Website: crate-barrel
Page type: billing-address
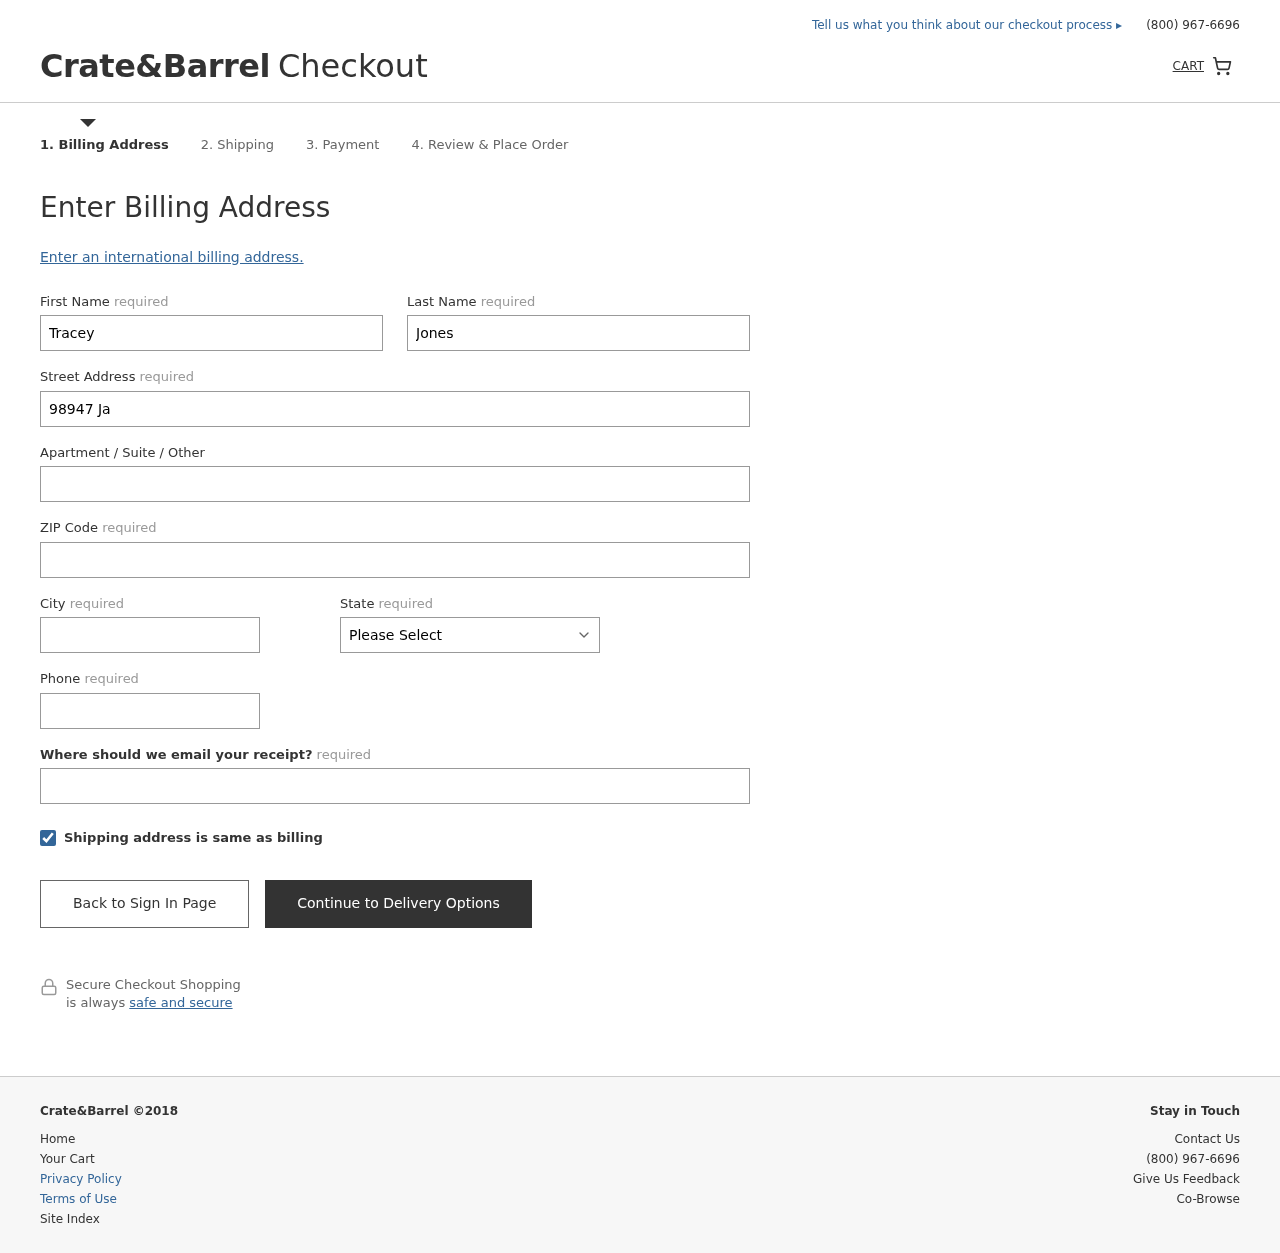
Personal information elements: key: PII_STATE
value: Colorado
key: PII_FIRSTNAME
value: Tracey
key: PII_LASTNAME
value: Jones
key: PII_STREET
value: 98947 James Bridge
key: PII_STREET2
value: Apt. 680
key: PII_POSTCODE
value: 30975
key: PII_CITY
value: Brownton
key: PII_PHONE
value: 9022200789
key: PII_EMAIL
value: tracey_jones@yahoo.com